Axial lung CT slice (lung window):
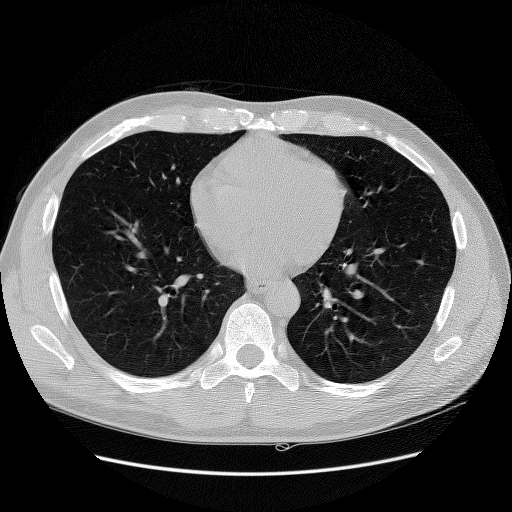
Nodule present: no